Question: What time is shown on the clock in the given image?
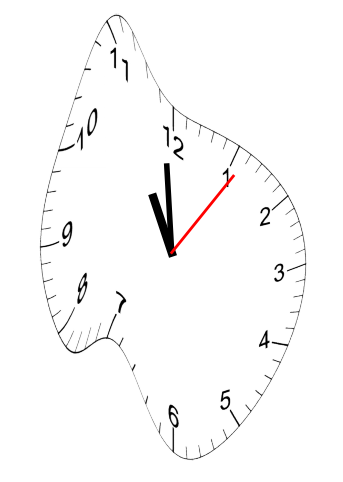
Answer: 10:59:06